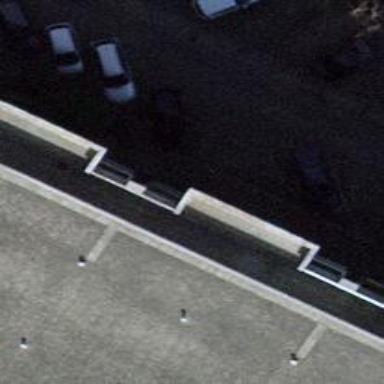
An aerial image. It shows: Motorcycle parking facility.